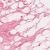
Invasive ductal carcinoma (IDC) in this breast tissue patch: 0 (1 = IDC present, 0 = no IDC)